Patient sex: M
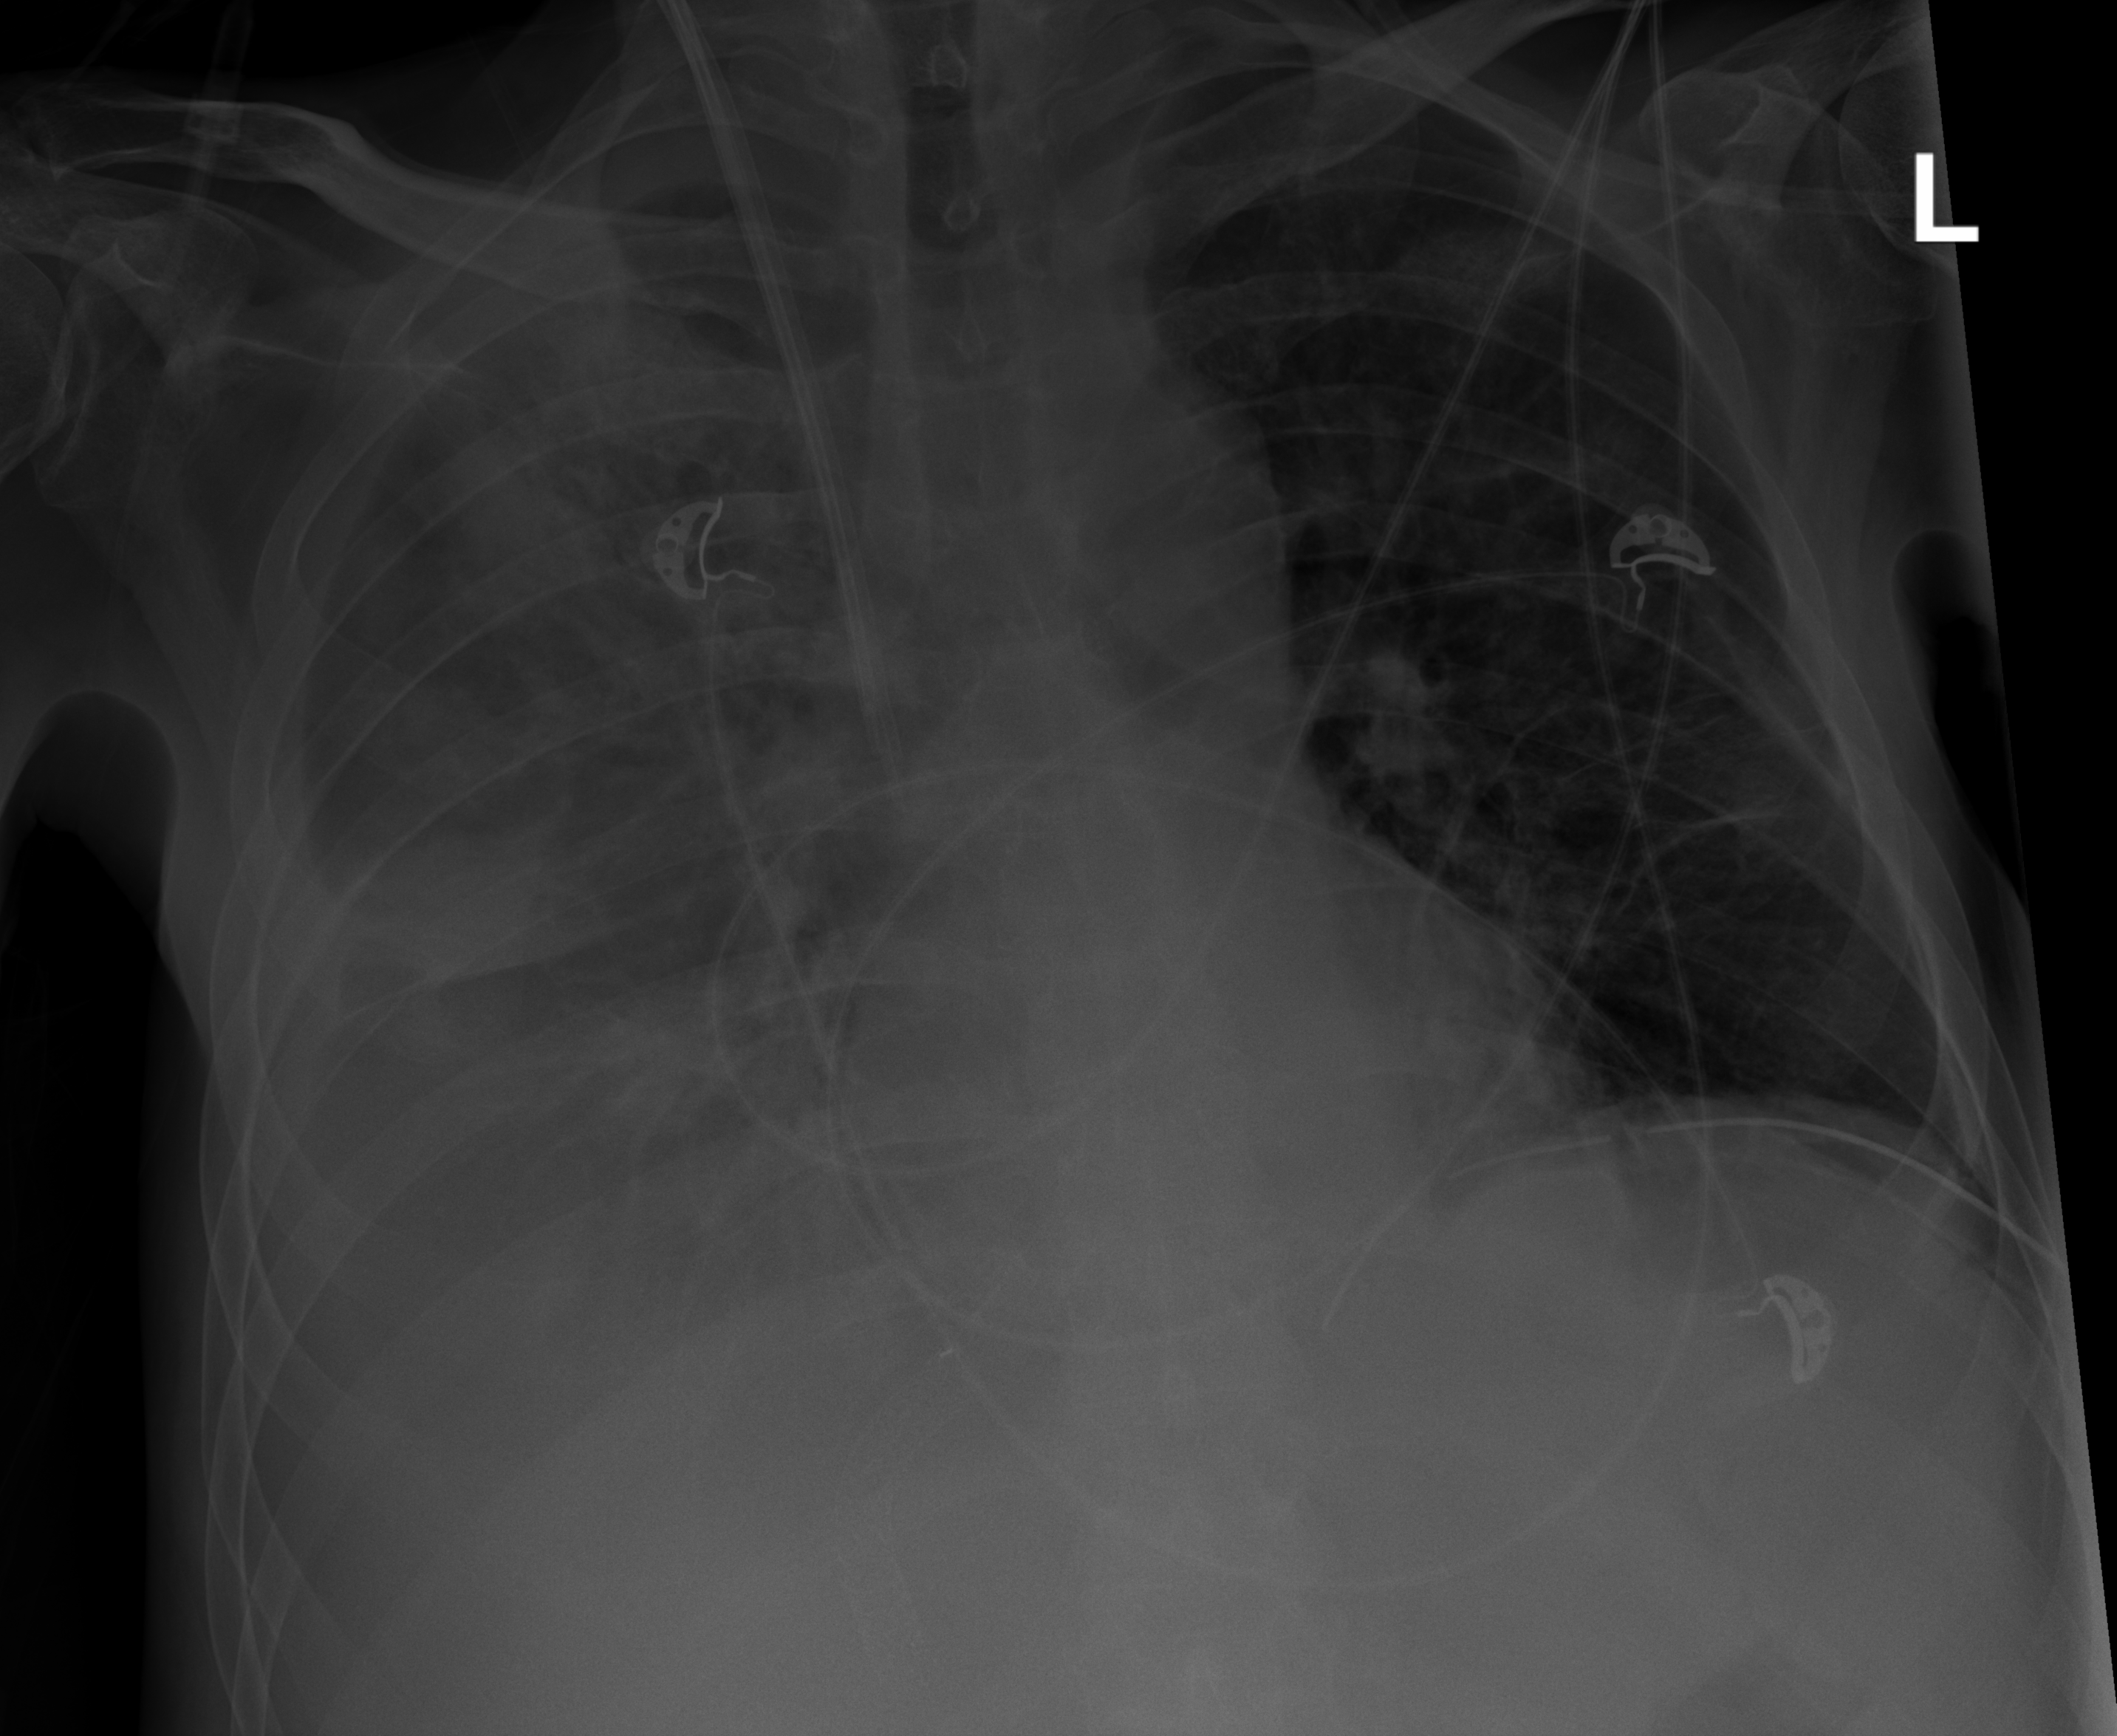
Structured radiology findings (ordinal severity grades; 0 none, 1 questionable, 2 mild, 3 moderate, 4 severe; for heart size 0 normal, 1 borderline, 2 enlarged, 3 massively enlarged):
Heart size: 1
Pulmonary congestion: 2
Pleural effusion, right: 3
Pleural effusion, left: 1
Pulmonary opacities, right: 3
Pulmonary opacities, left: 0
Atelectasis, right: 3
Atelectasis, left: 2